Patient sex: M
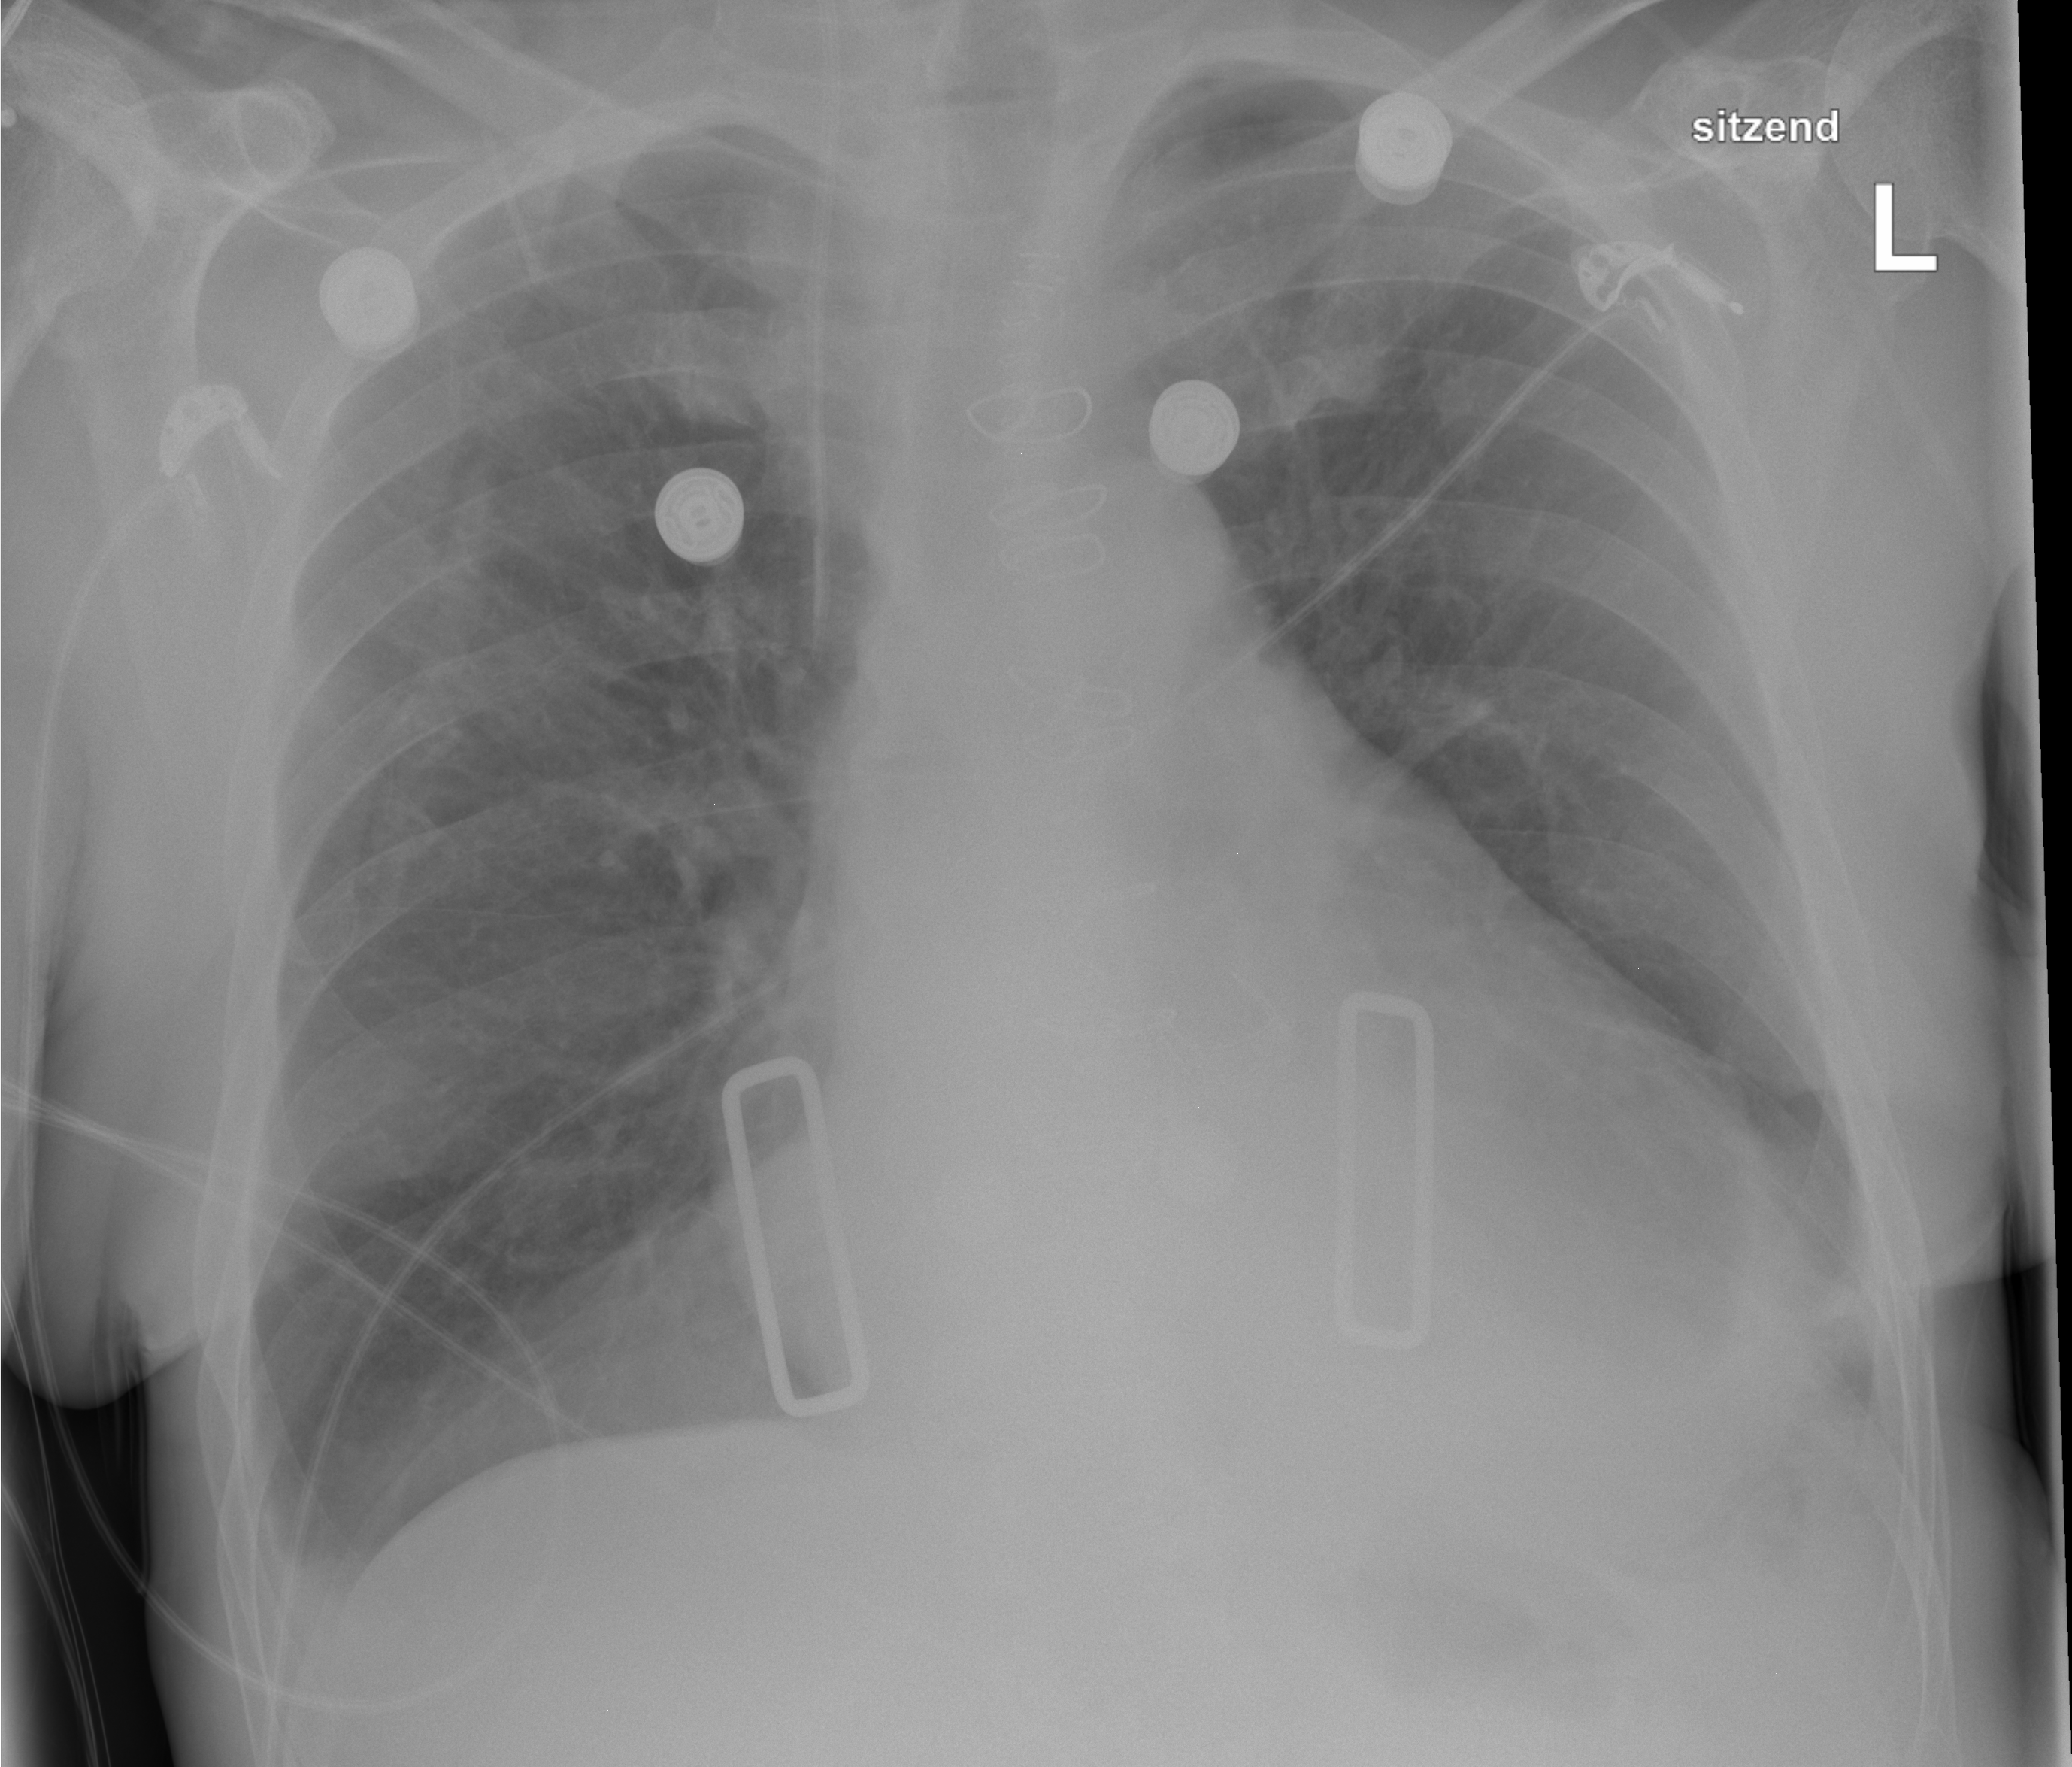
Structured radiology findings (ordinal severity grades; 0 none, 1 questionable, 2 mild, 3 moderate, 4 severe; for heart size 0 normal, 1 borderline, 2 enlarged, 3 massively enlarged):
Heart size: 2
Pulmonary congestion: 2
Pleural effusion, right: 1
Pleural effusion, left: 1
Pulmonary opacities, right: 0
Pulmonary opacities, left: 0
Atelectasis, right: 2
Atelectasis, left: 2